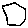
Label: hexagon